Question: I'm pleased to see that VS2012's Designer is much closer to Blend than the old one. One thing I still didn't find is Blend's "resource view":

VS2012 has something it calls resource view, but that is something different.
Without this, one can't reach templates other than by clicking through controls that use them.
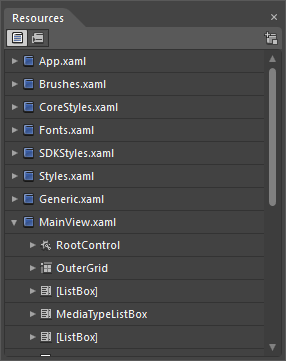
Answer: OK. I did some research and found this <URL>. This is a stopgap until Update 2 released back in August. I haven't tried it yet. I'll edit my answer when I do. It seems that Update 2 of Visual Studio 2012 will include Blend support for Silverlight and WPF.
Here is <URL> on the preview Update 2. This is what I get for switching to a Microsoft product too early. Hope this helps.
If anyone has any more information on this. Please let us know.
The preview is basically a preview of Blend that will eventually expire.
The biggest thing I'm not clear on is whether this statement (from this KB article):
> "Blend for Visual Studio 2012 Support for Sketchflow, WPF, and Silverlight"
... means that Support for WPF and Silverlight will exist in Visual Studio itself or in another product.